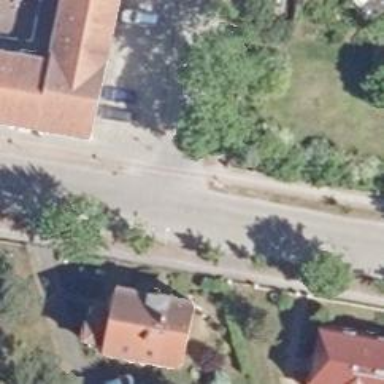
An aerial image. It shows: Tertiary road with sidewalks on both sides and cycle tracks on both sides.